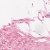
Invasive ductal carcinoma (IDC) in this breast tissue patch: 0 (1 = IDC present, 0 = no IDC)